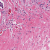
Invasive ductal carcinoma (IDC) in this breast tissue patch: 0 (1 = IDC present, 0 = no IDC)